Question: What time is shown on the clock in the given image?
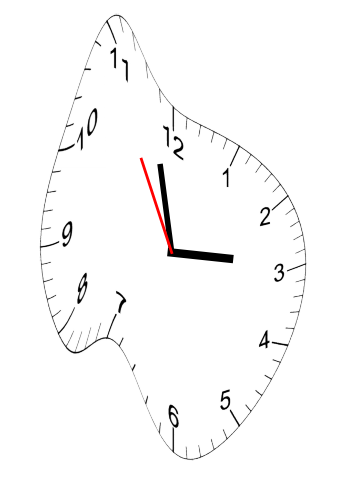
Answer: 02:57:55